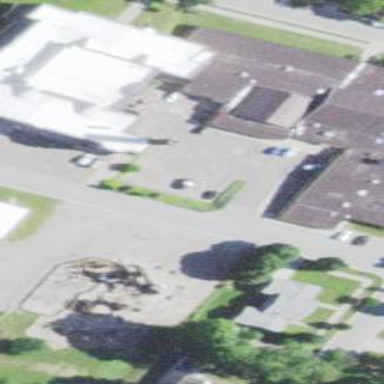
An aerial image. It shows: School building.